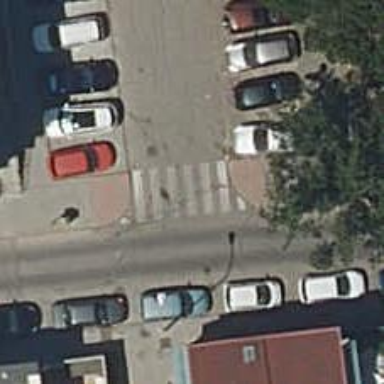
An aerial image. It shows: Zebra crossing on the road.